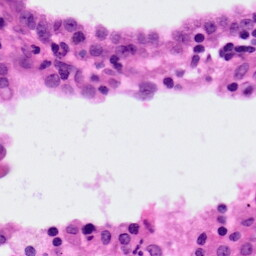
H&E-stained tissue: Lung